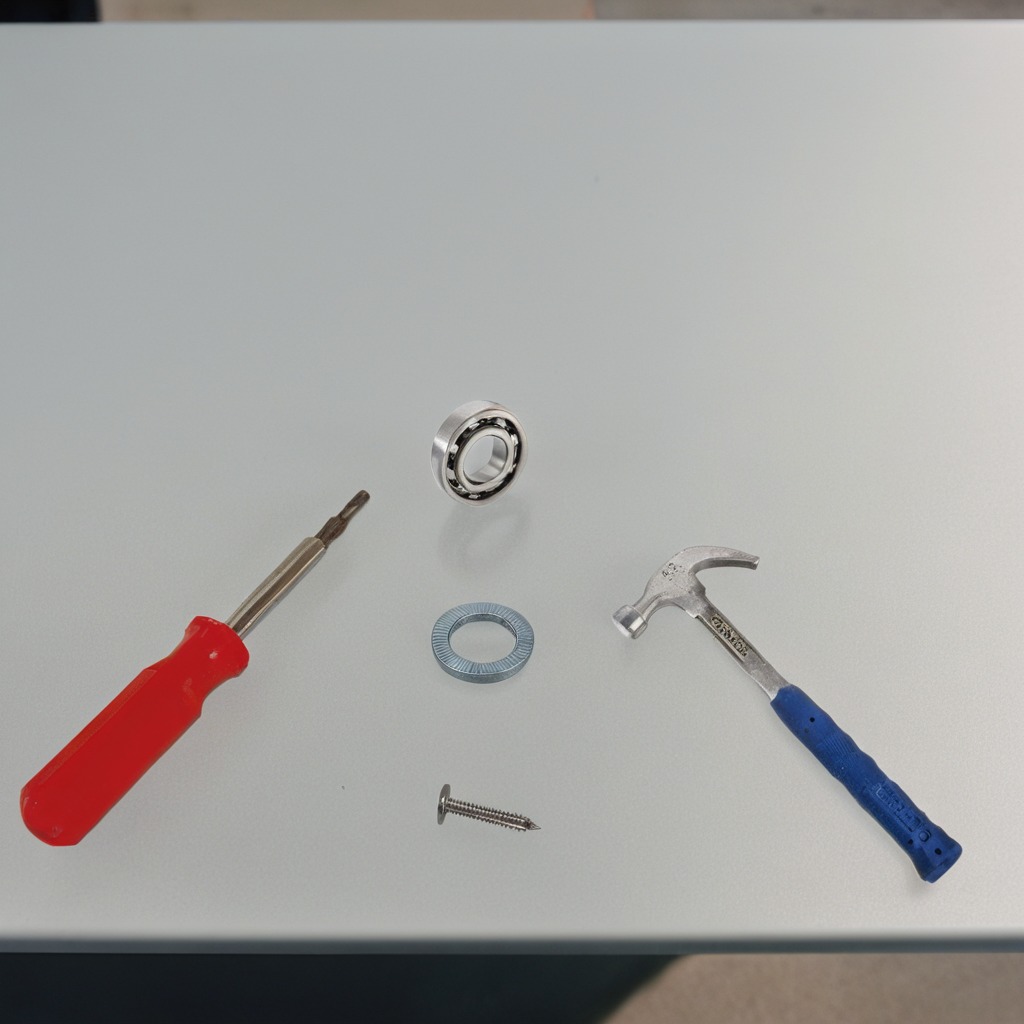
A ball bearing, a washer, a hammer, a screwdriver, and a screw are lying on the utility table in a temporary outdoor tool station.